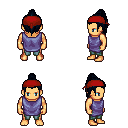
a pixel art fantasy rpg character, male body template, human, tanned skin, chain tabard jacket, teal pants, raven long topknot hairstyle, red bandana, four views (front, back, left, right), 2x2 character sprite sheet, small pixel art, hard edges, no anti-aliasing